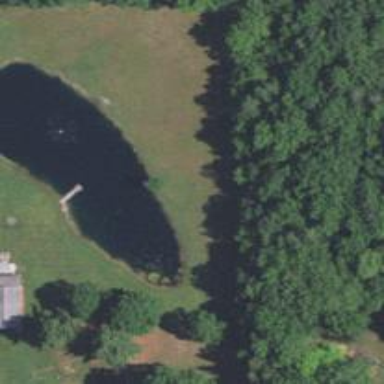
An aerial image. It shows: Pond surrounded by natural water.